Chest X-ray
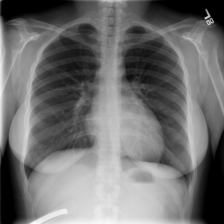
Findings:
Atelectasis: negative
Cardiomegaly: negative
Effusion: negative
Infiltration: negative
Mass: negative
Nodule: negative
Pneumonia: negative
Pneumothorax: negative
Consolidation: negative
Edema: negative
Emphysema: negative
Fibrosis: negative
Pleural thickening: negative
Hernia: negative